Platform: macOS
Application: Arc Browser
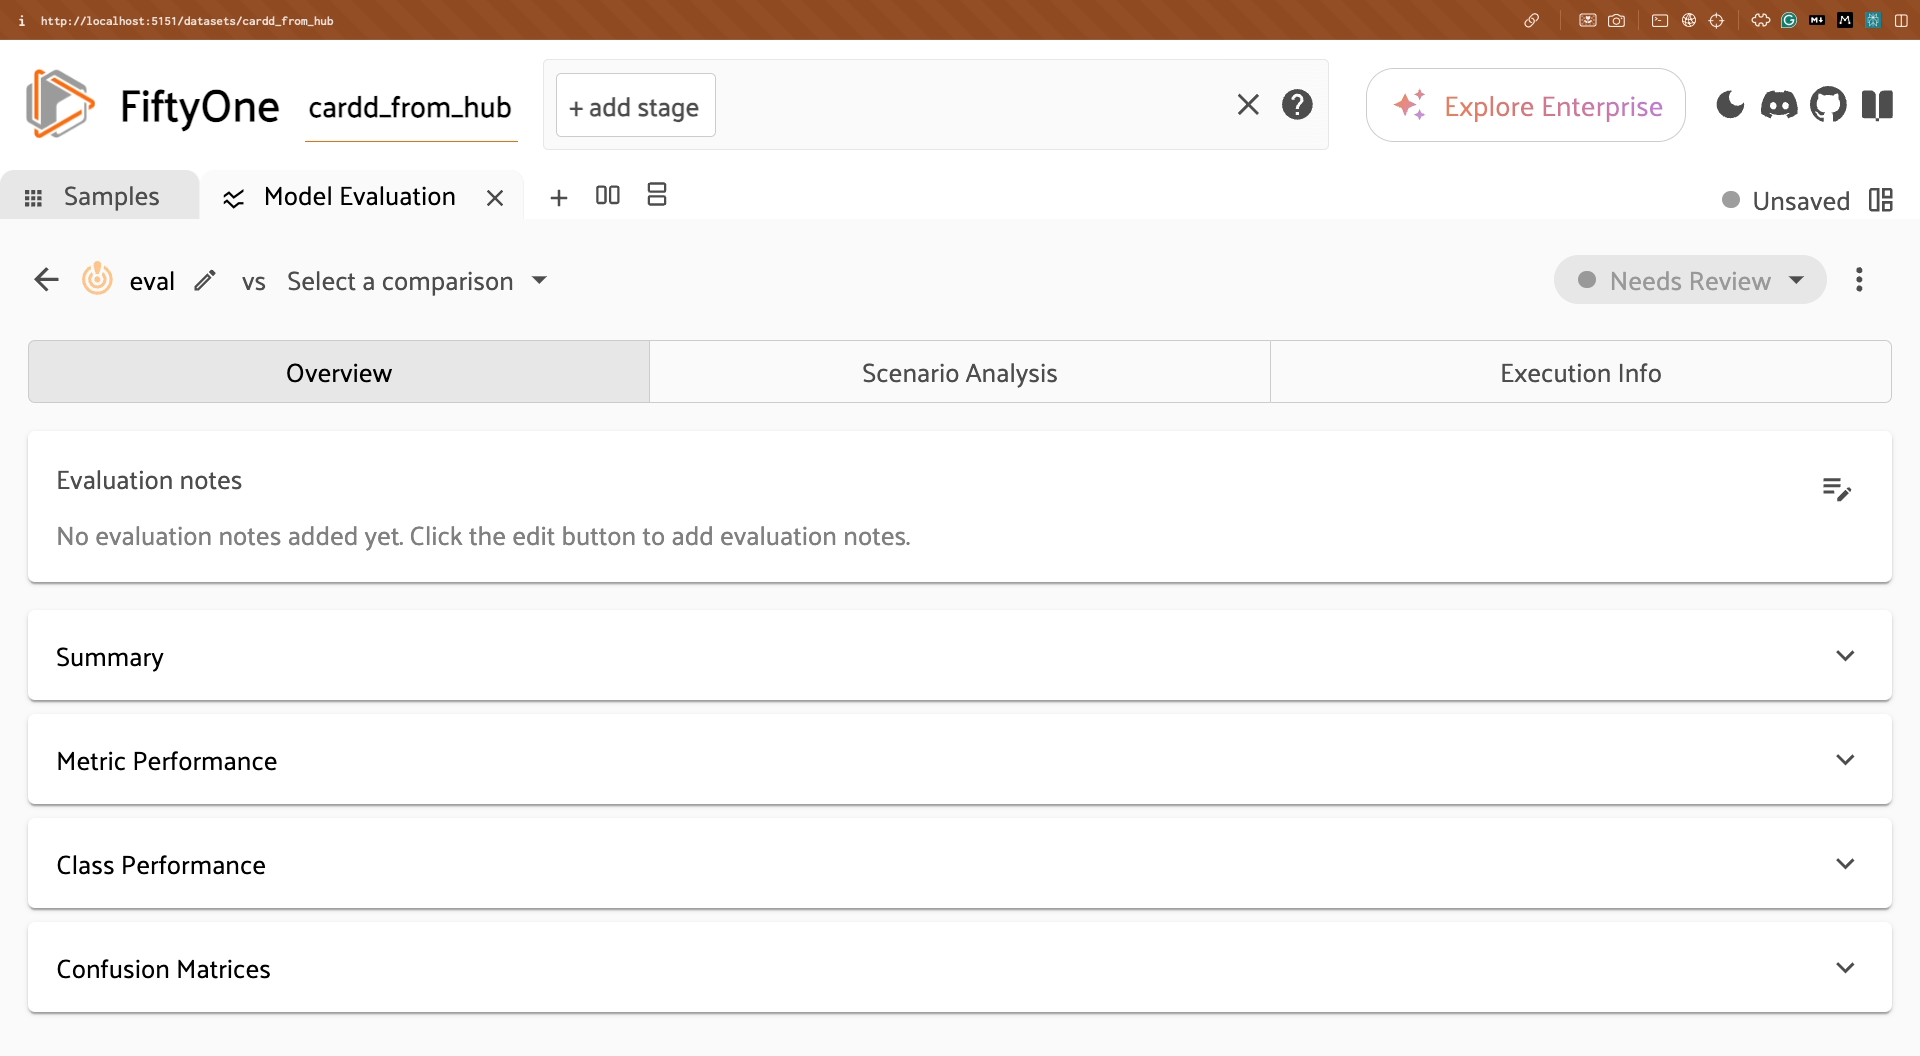
task_description: Expand the evaluation summary card in the Model Evaluation panel
action_type: click
element_info: Menu Item
steps_since_start: 1